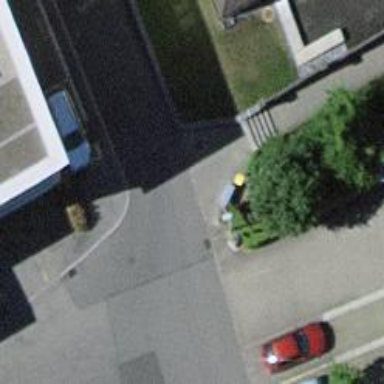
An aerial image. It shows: Post box.